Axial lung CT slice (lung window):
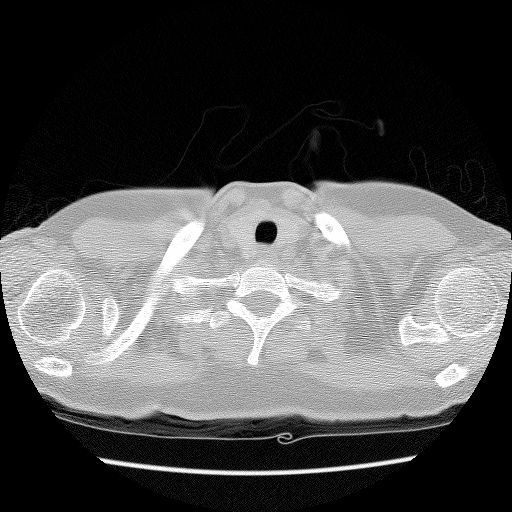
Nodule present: no